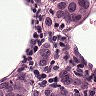
Metastatic tissue present: yes